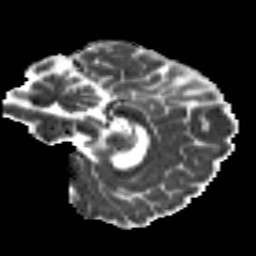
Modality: MD
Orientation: sagittal
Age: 27
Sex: female
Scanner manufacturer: siemens
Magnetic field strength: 3 T
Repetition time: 8.8 s
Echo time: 0.085 s